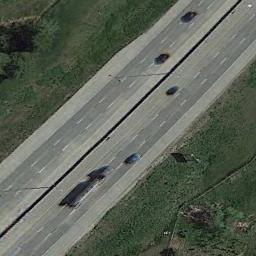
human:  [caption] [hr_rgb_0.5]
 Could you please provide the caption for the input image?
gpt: There are large green lawns around the freeway and there are many cars on the freeway .

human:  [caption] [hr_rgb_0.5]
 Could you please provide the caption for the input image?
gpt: There was only one car on the motorway .

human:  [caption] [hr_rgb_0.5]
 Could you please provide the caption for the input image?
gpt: The freeway goes through the grass with some cars .

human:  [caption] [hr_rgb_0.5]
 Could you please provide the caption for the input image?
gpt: A straight freeway goes through the lawn and some cars are driving on the freeway .

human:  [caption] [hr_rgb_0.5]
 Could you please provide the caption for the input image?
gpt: There are green lawns along the freeway with five cars .